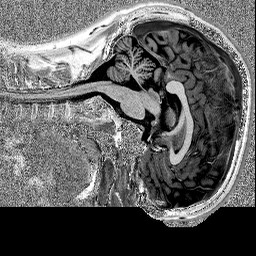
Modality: MP2RAGE
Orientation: sagittal
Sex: male